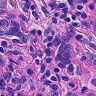
Metastatic tissue present: yes